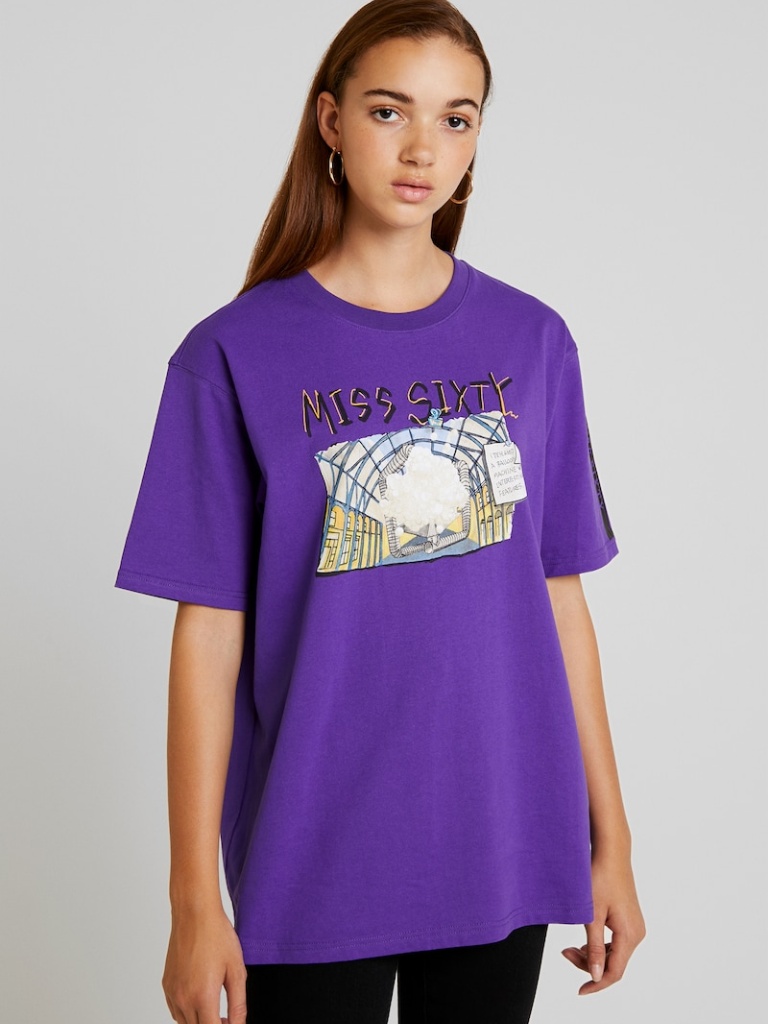
cotton loose short sleeve hip length Untucked crew t-shirt